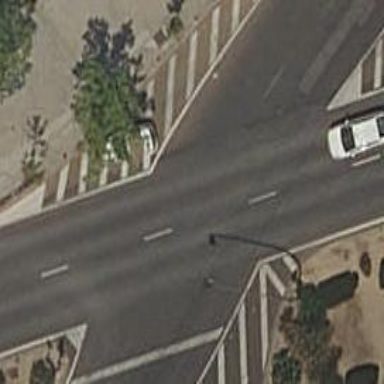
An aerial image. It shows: Road with traffic signals.